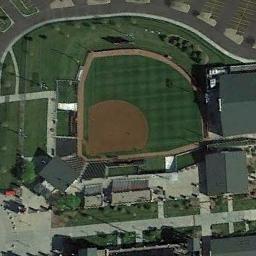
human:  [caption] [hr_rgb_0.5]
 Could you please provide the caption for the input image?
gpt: There is a baseball diamond in the grass surrounded by the houses and roads .

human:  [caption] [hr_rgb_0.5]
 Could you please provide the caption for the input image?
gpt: There are neat rows of houses near the baseball field .

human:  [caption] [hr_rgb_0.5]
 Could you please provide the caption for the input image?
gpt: A baseball diamond on the lawn and some gray buildings beside .

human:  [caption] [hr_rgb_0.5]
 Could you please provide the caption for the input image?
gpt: A baseball diamond is next to many buildings and trees by the road .

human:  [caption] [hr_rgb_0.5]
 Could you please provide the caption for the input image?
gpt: A road is next to the baseball diamond .